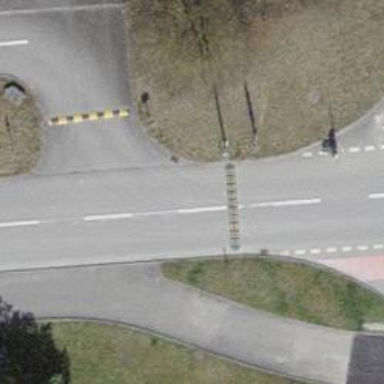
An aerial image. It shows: Bump for traffic calming.